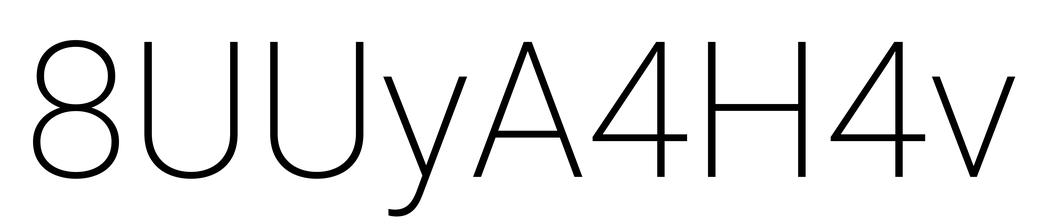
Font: Roboto_ExtraLight